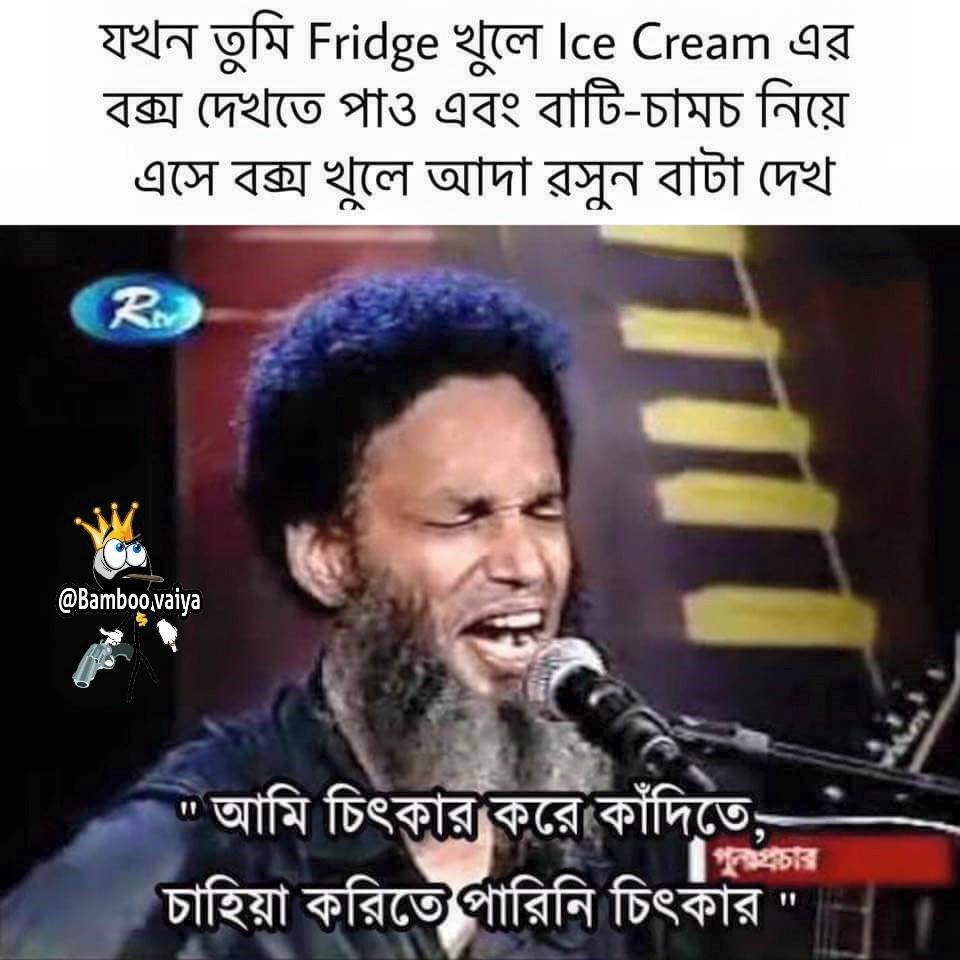
Caption: যখন তুুমি Fridge খুলে Ice Cream এর বক্স দেখতে পাও এবং বাটি-চামচ নিয়ে এসে বক্স খুলে আদা রসুন বাটা দেখ    "আমি চিৎকার করে কাদিতে, চাহিয়া করিতে পারিনি চিৎকার "
Label: non-hate